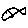
Label: fish